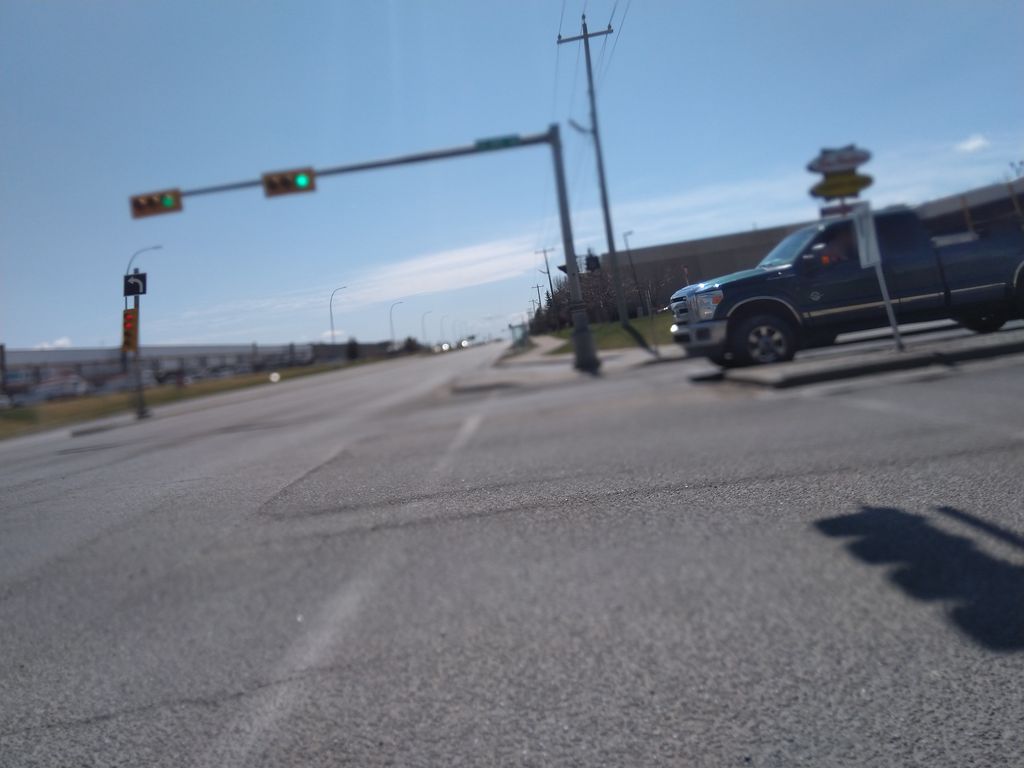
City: calgary